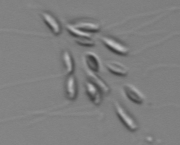
Label: Dinobryon